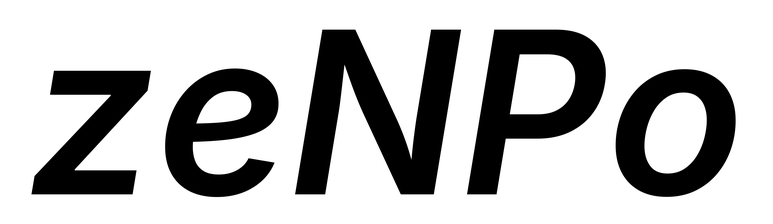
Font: Inter-Italic_SemiBold_Italic